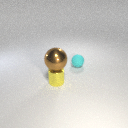
small cyan rubber sphere to the right of small yellow metal cylinder